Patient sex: F
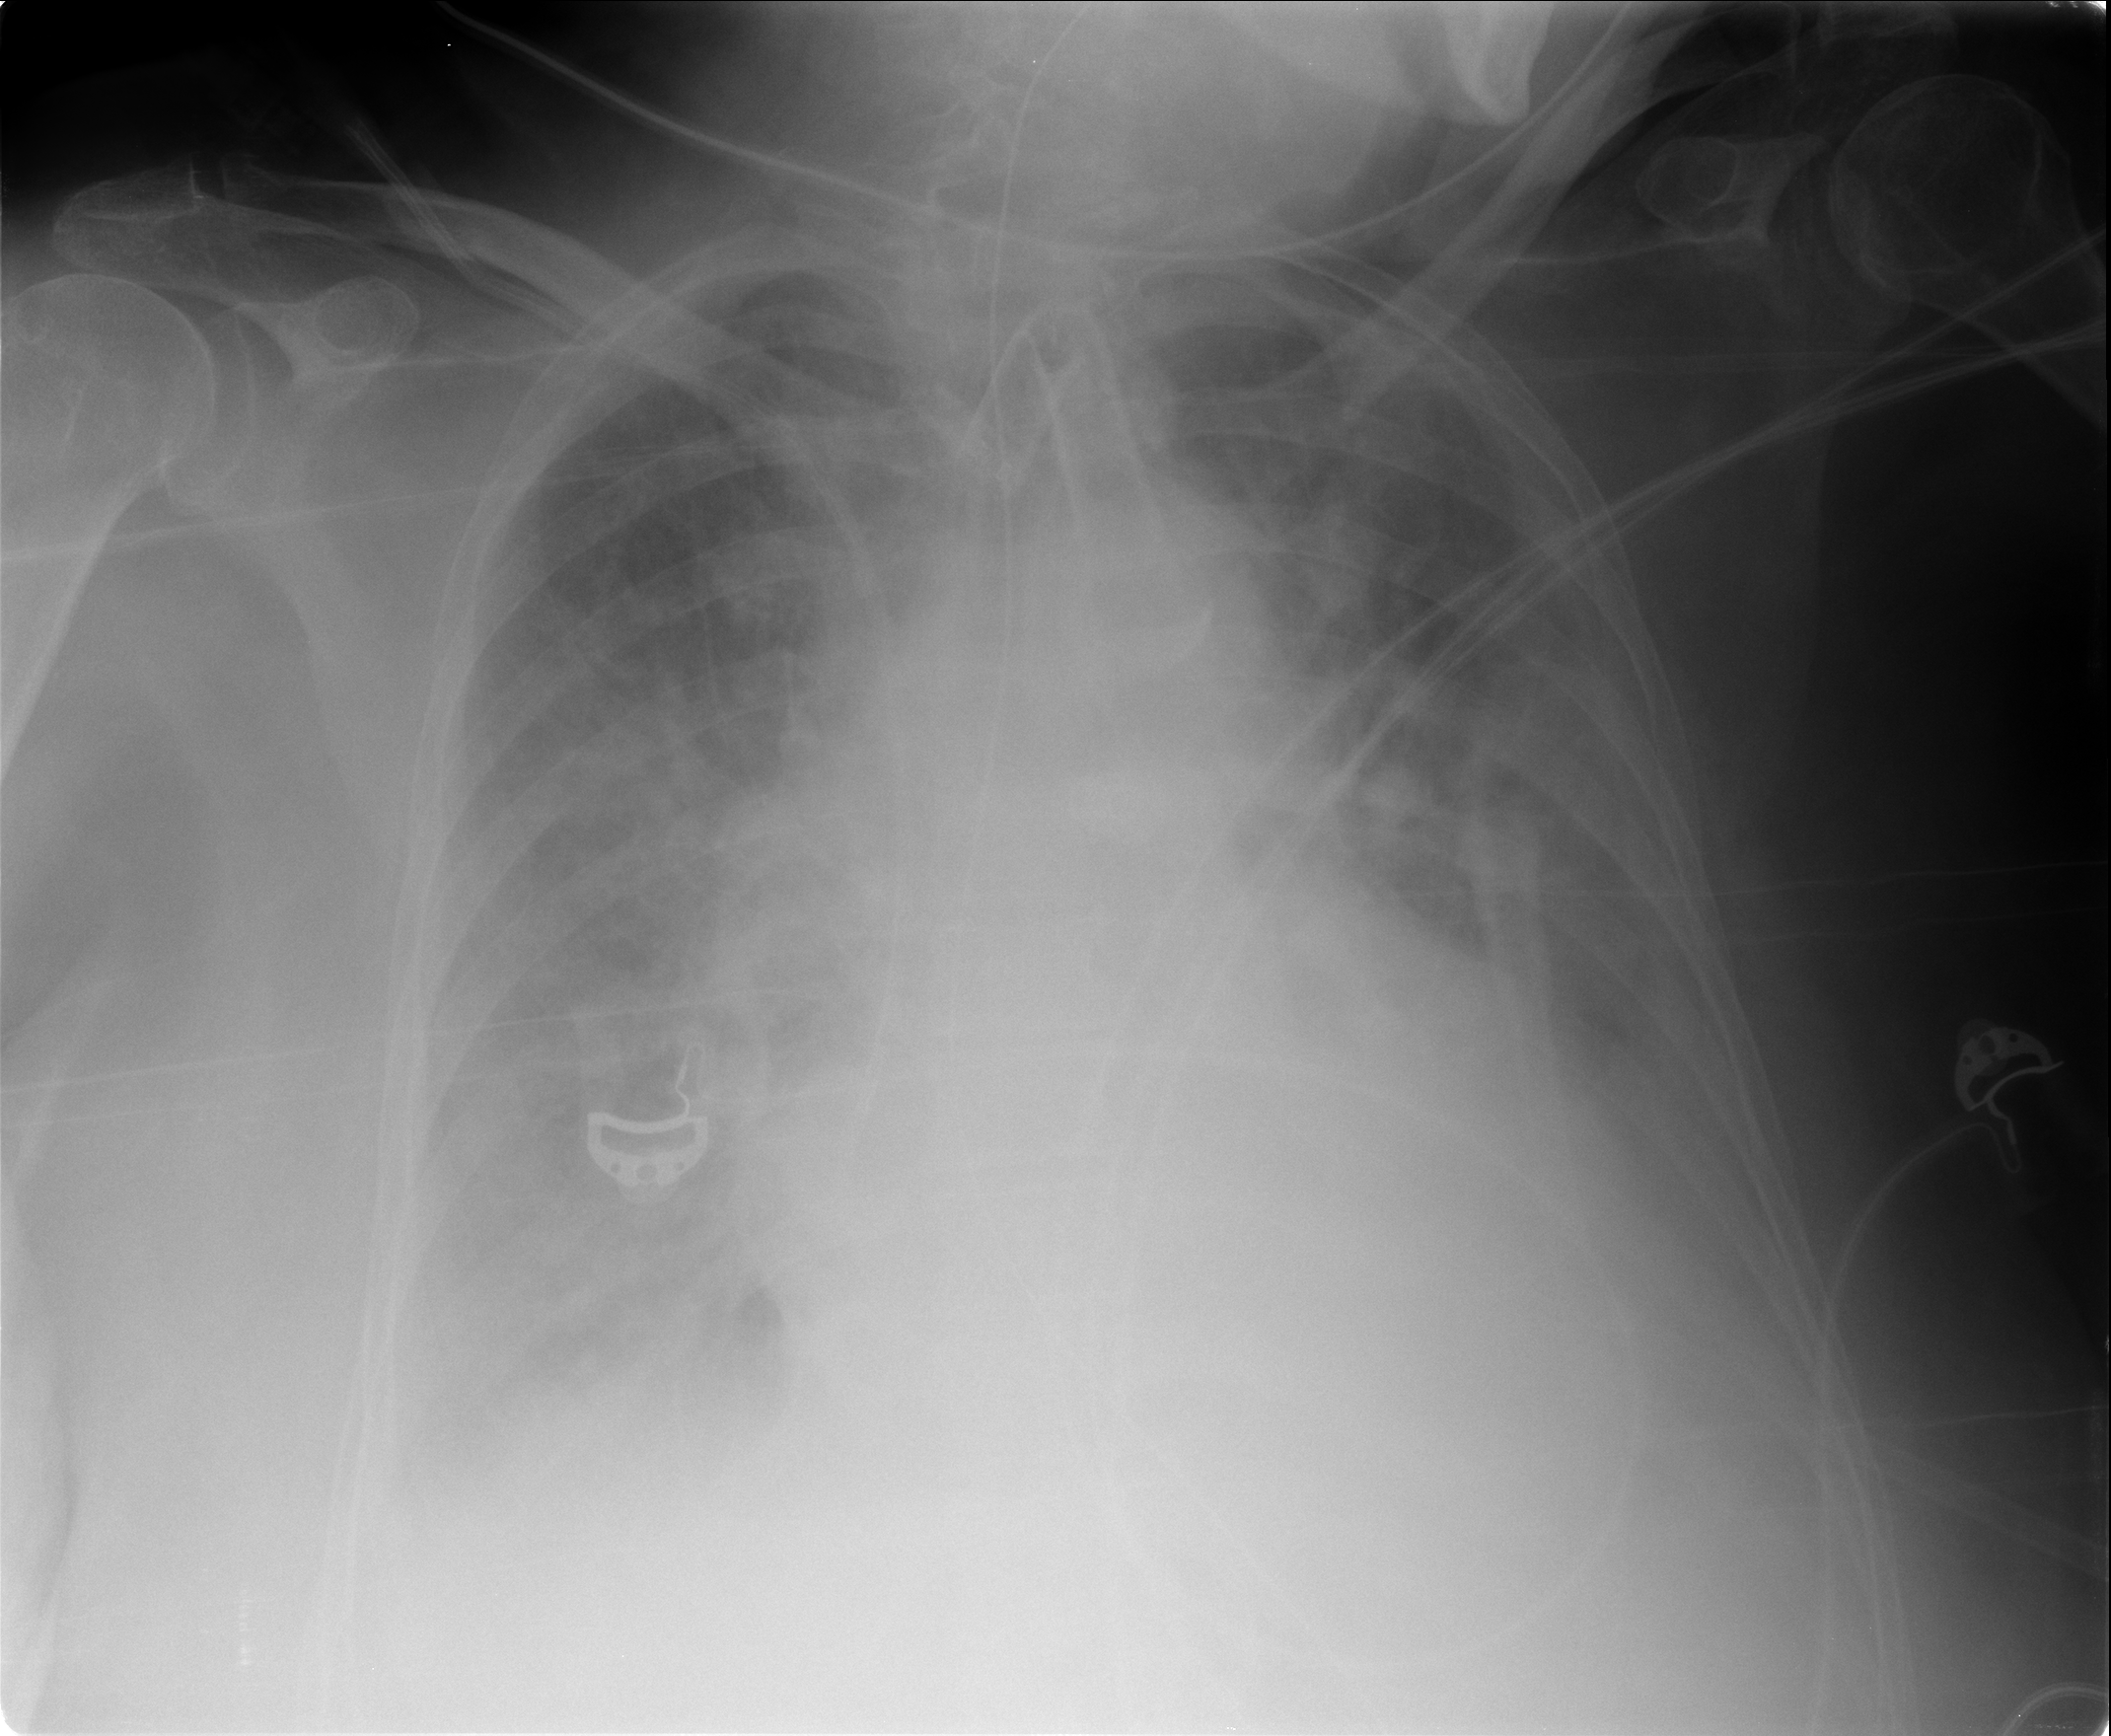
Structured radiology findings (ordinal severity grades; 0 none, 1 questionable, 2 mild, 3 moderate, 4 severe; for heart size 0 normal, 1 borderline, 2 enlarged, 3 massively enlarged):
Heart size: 2
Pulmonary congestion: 2
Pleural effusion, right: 3
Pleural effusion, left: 3
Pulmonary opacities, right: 2
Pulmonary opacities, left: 2
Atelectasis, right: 3
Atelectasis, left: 3